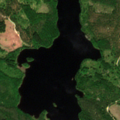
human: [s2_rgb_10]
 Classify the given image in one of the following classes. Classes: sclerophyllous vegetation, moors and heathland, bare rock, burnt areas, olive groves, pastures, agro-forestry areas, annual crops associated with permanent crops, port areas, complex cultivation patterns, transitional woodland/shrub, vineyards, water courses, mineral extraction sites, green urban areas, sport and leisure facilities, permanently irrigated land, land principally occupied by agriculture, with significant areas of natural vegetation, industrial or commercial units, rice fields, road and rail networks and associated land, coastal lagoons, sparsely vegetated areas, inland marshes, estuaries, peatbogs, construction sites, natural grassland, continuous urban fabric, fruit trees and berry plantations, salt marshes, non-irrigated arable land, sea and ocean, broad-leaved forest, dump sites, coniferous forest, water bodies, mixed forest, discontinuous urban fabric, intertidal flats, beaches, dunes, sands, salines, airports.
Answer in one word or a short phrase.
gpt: coniferous forest, mixed forest, water bodies